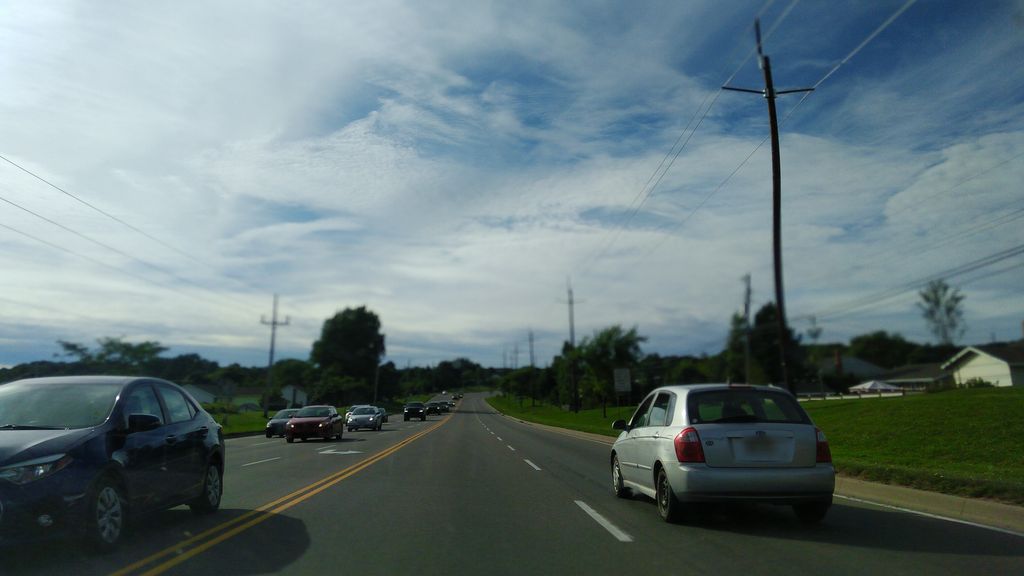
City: charlottetown